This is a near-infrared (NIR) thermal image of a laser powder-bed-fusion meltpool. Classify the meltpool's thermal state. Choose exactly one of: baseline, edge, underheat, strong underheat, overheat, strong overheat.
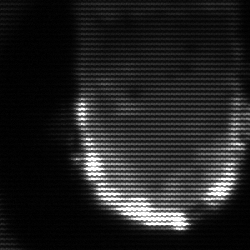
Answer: baseline